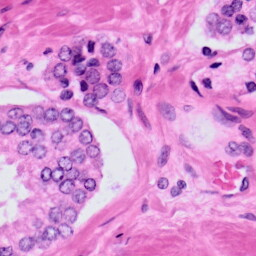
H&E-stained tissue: Prostate